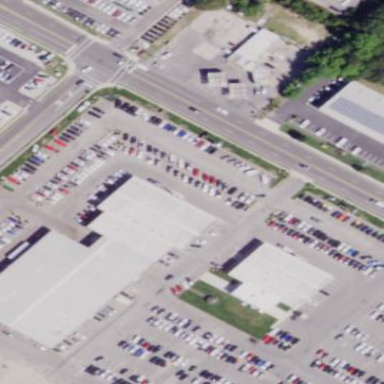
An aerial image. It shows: Building that houses car shop.